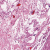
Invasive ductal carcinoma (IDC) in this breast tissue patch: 0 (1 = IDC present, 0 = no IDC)